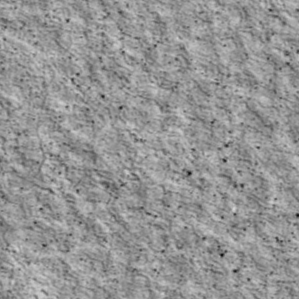
Label: non_frost